Question: I'm having a problem with showing ads from Admob on my custom dialog. It says not enough space to show ad, needs 320x50dp and it has 294x250dp. I'm using a custom dialog such as this one:

I believe that the problem is in the dialog itself, as it has empty space on left and right size, but I'm not sure how to solve it. I'm asking for any type of advice that could help me to show ad properly.
Below is my xml code where adview is present:
<URL>
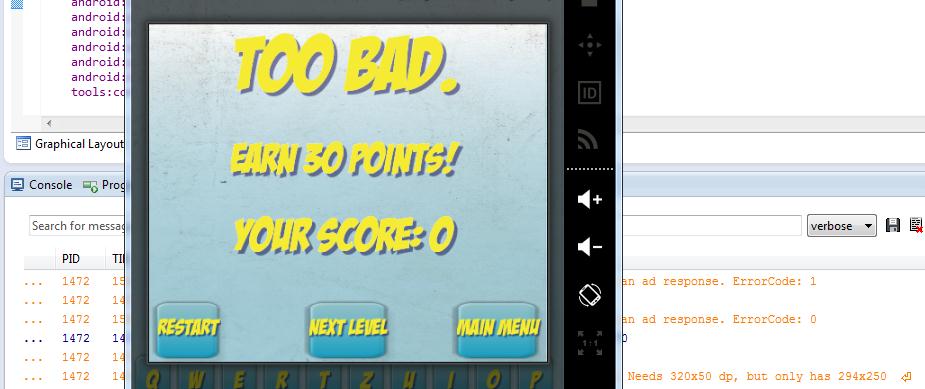
Answer: I have used an ordinary layout instead of a dialog, and it works now.